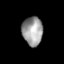
Tissue: lung
Cell type: Epithelial cells
Senescence score: 0.2167
Nuclear area (px): 579
Mean DAPI intensity: 156.287